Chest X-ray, PA view. Patient: 61 years old, sex F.
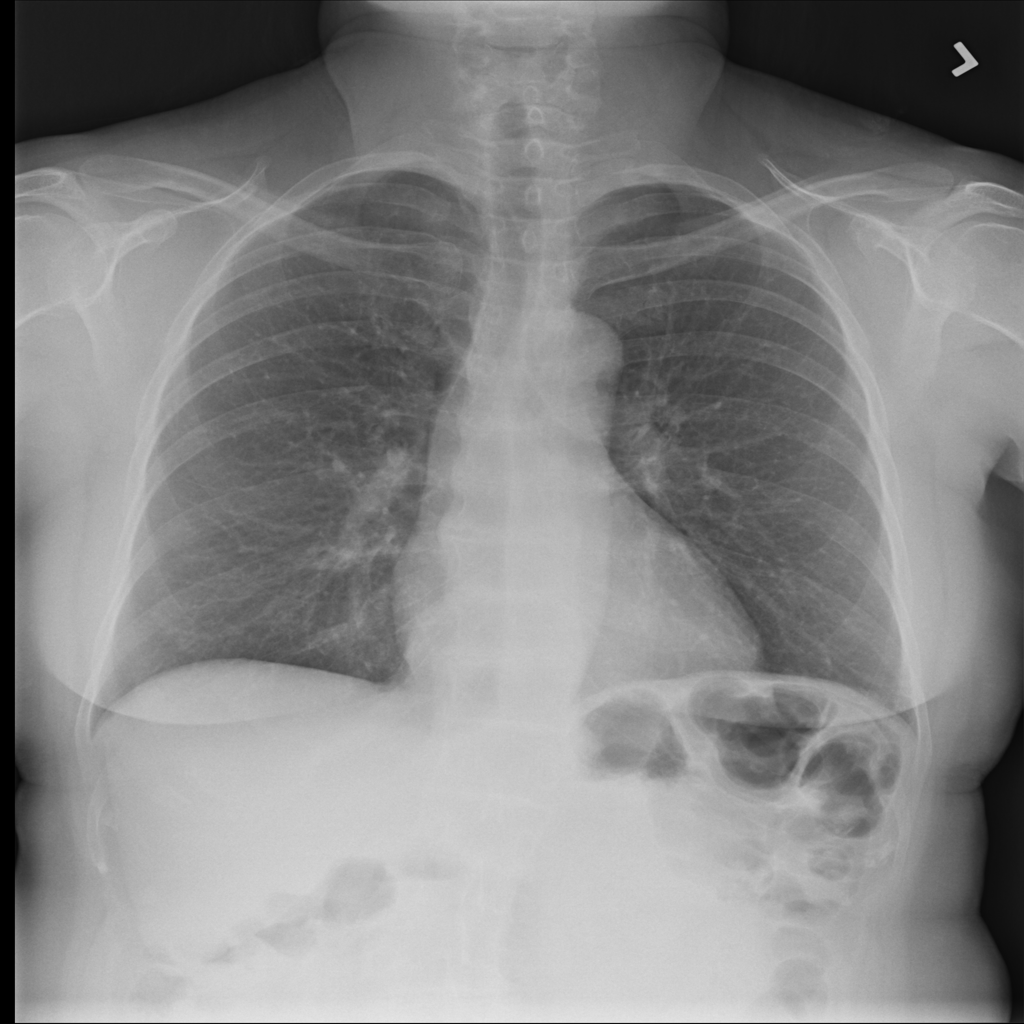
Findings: No Finding